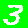
Digit: 3